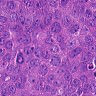
Metastatic tissue present: yes